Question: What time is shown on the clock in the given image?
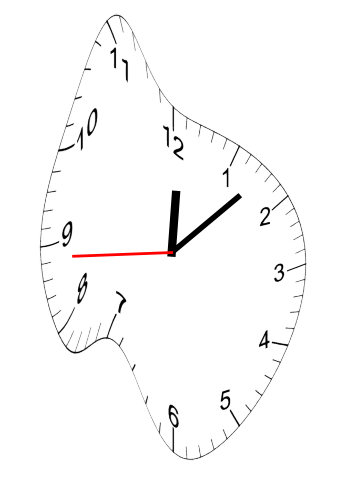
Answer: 12:07:44